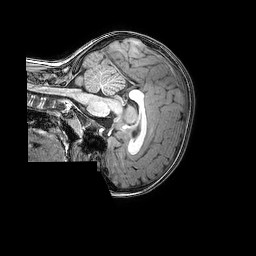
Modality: T1w
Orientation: sagittal
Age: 6
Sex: female
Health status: healthy